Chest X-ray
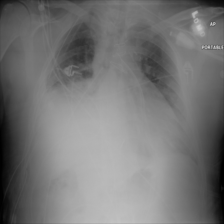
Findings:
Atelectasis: positive
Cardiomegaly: negative
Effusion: negative
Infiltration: positive
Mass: negative
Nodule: negative
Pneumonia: negative
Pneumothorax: negative
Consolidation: negative
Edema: negative
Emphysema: negative
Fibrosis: negative
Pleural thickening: negative
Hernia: negative